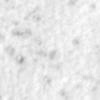
Label: no_change